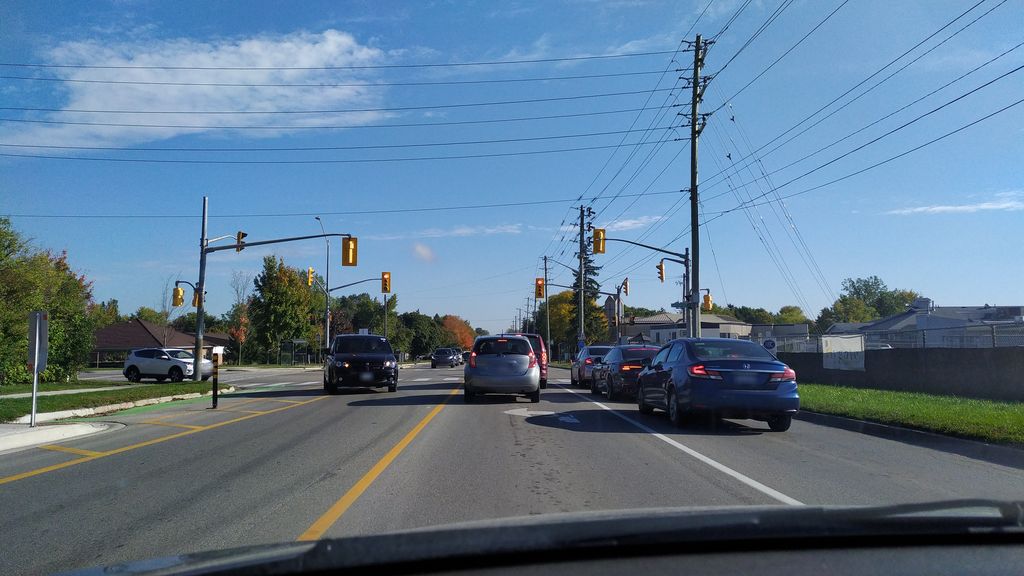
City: kitchener-waterloo